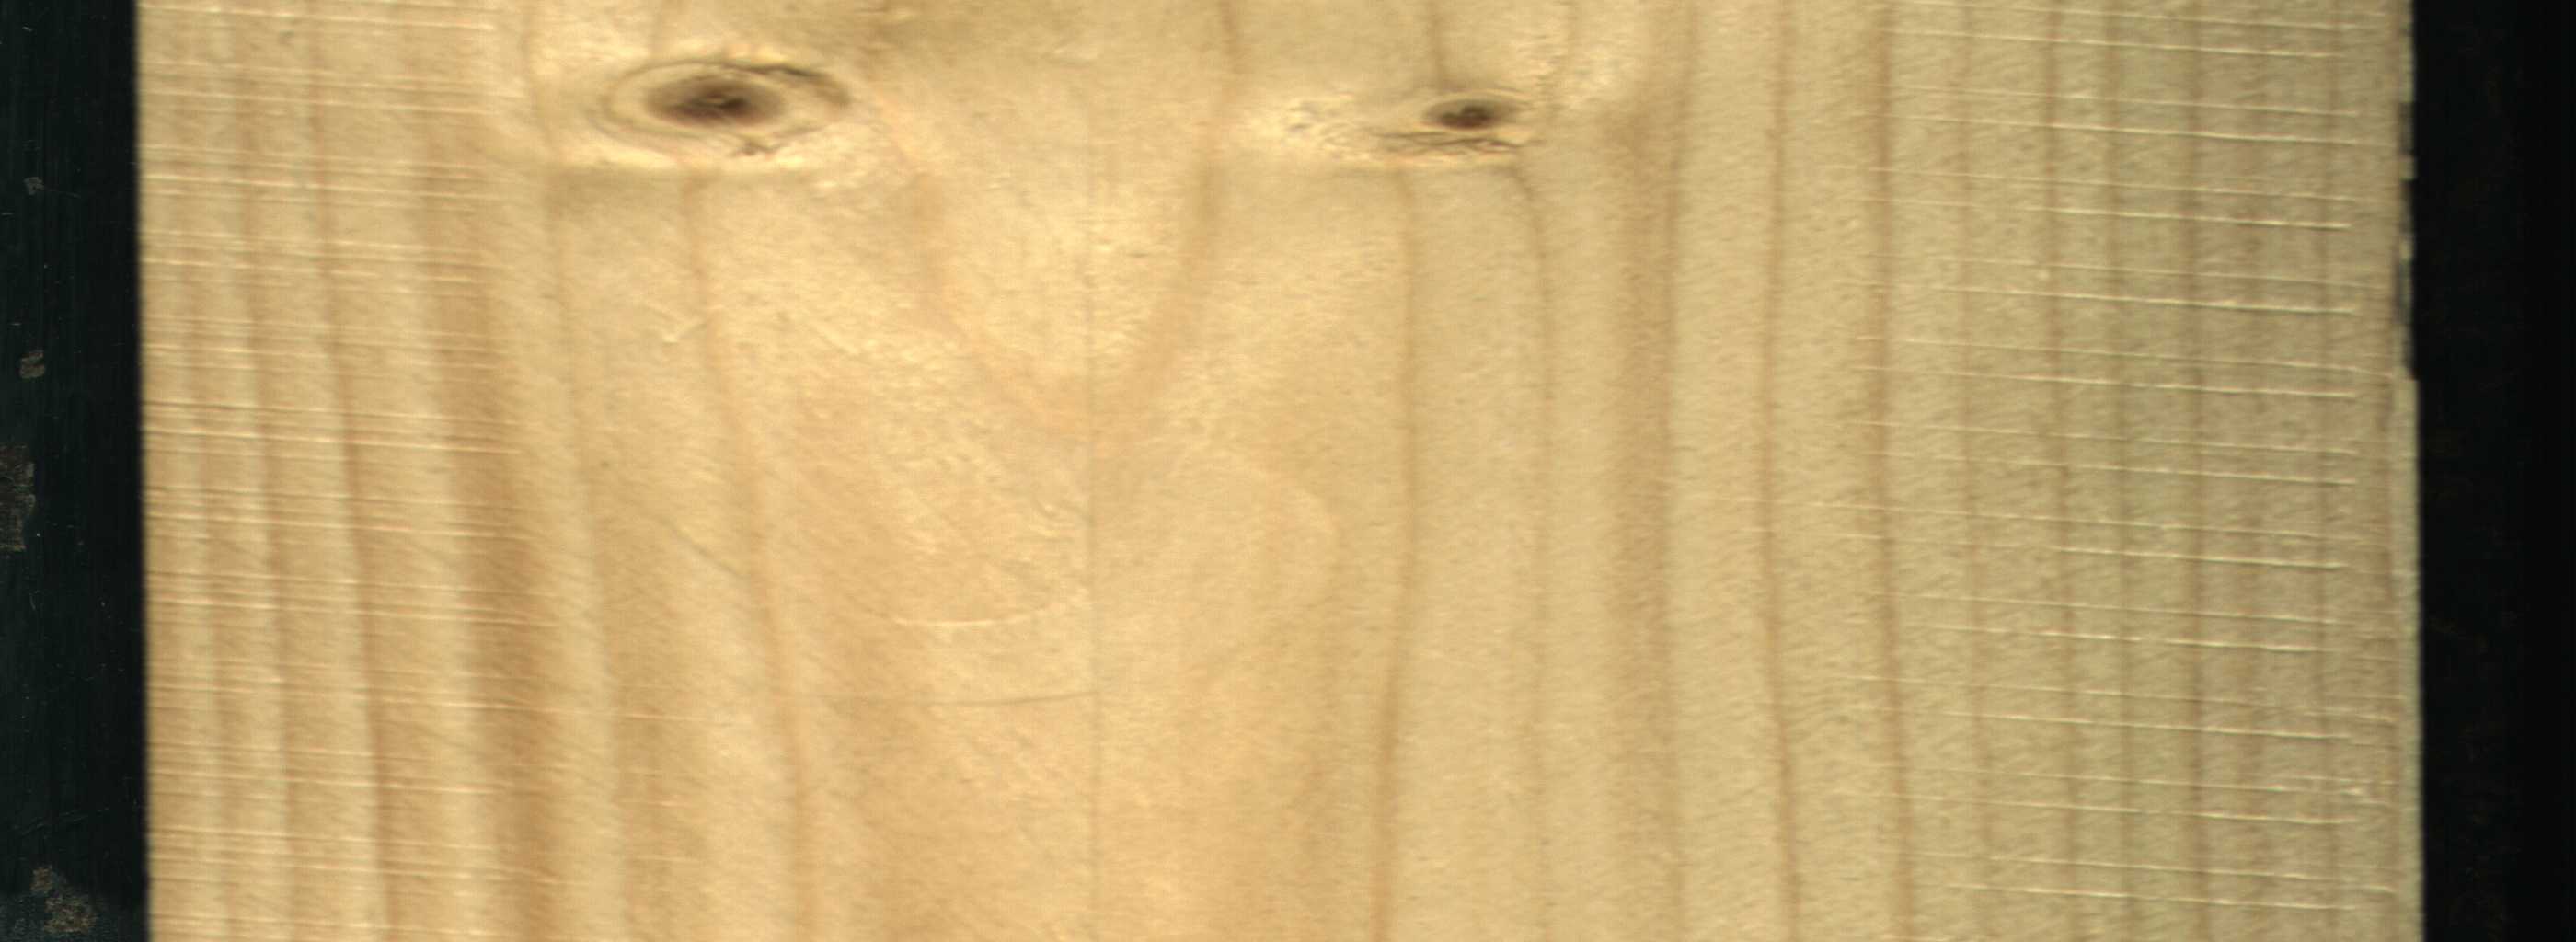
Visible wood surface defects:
Live_Knot
Live_Knot